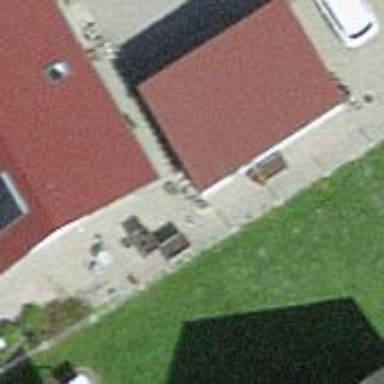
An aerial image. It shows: View of roof of building.